Interaction volume radius: 5 \u00c5
Interaction volume height: 10 \u00c5
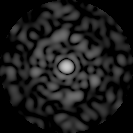
Disorder parameter: 0.8476